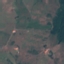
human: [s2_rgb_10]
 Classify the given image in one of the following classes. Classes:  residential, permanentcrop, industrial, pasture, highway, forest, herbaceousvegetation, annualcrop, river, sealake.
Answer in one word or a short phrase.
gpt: Pasture